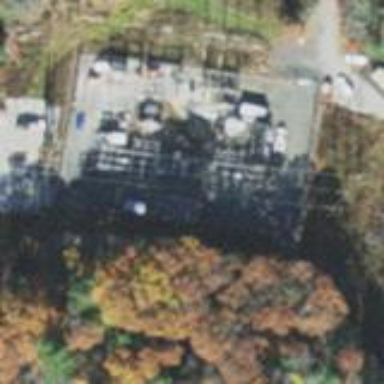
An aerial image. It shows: Distribution level power substation enclosed by fence.